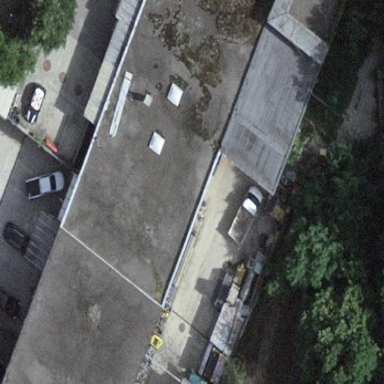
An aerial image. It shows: Industrial building.